Question: I have a template block to override the class name in the inherited template. The resultant html from the block override is showing up the a malicious text.
'''
<html>
<body>
{% block content %}
<h1 class="{% block heading_style %}Base{% endblock %}">Base Page Heading</h1>
{% endblock%}
</body>
</html>
'''
'''
{% extends "Base.html" %}
{% block content %}
{{block.super}}
{% block heading_style %}Login{% endblock %}
{% endblock %}
'''
The block heading_style is the block I'm concerned about.

As you can see the h1 class has been replaced with "Login" but it has also the started showing the "Login" as text after the h1 tag.
I'm using django 1.3.3 and eclipse with pydev. I've also checked the encoding of the html files and they and they are 'utf-8'
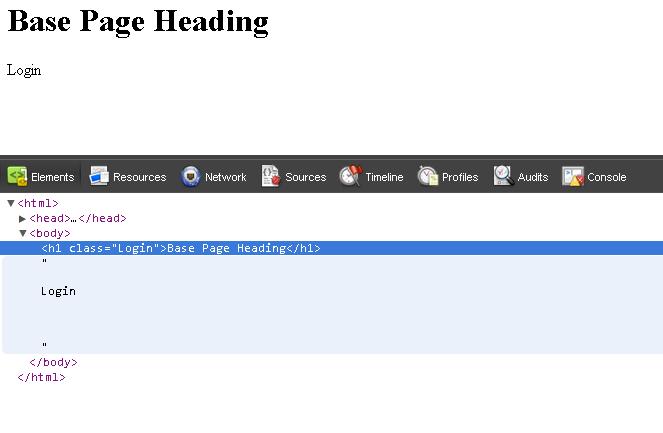
Answer: You've put the definition of the 'heading_style' block in the child the 'content' block. So it's being used for two things: as text content within 'content', and to fill the 'heading_style' block in the parent.
Move 'heading_style' outside of the 'content' block definition, and it should be fine.